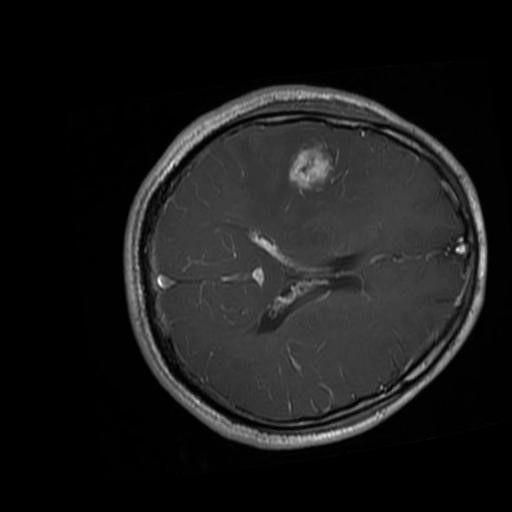
Label: brain_glioma